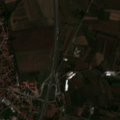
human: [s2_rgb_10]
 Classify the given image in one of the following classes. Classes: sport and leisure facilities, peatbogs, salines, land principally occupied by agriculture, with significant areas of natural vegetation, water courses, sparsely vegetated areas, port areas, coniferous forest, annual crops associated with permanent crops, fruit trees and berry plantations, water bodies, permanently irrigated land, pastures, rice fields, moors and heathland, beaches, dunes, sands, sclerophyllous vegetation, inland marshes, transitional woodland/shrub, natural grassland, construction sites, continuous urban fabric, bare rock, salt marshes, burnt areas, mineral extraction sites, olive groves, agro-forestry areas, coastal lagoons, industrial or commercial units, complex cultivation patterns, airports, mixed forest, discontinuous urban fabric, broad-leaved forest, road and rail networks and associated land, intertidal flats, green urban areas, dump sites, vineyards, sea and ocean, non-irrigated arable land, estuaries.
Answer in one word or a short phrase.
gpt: discontinuous urban fabric, non-irrigated arable land, complex cultivation patterns